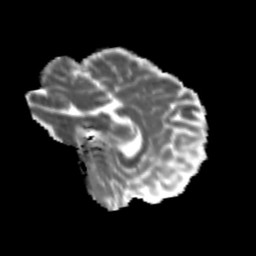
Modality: MD
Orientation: sagittal
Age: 24
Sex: male
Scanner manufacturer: siemens
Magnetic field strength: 3 T
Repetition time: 3.5 s
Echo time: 0.113 s